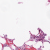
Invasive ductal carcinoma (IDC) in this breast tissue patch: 0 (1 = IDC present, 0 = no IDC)